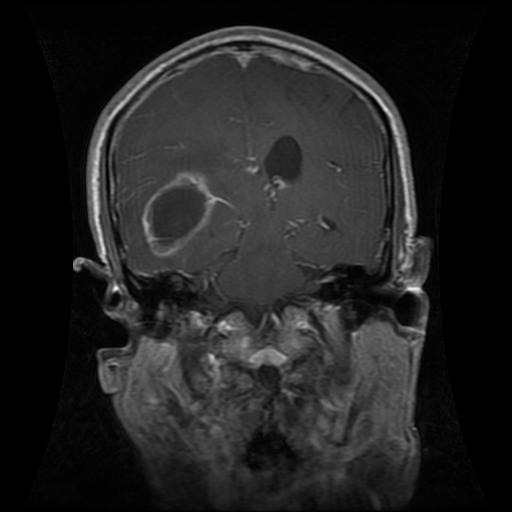
Label: glioma